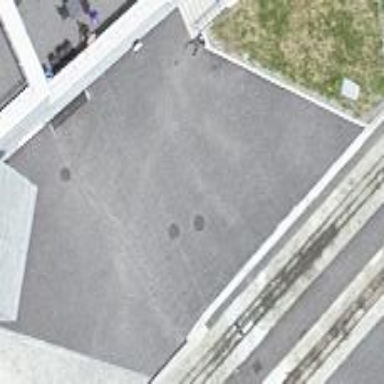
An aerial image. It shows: Asphalt pedestrian road.